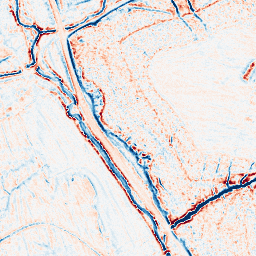
Category: edge_preserving
Decomposition family: bilateral
Decomposition parameters: d: 9
sigma_color: 150
sigma_space: 25
Upsampling method: regularized
Upsampling parameters: scale: 4
lambda_reg: 0.01
Upsampling scale: 4